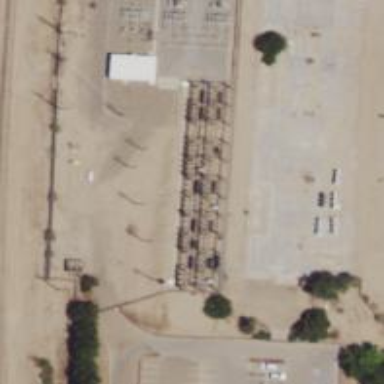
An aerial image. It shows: Power substation.